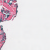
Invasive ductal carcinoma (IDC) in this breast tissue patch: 0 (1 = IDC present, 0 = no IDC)